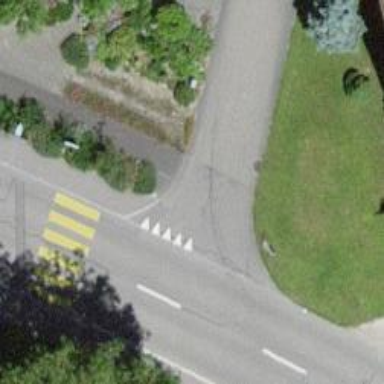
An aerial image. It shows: Road with "give way" sign.